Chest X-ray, PA view. Patient: 54 years old, sex M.
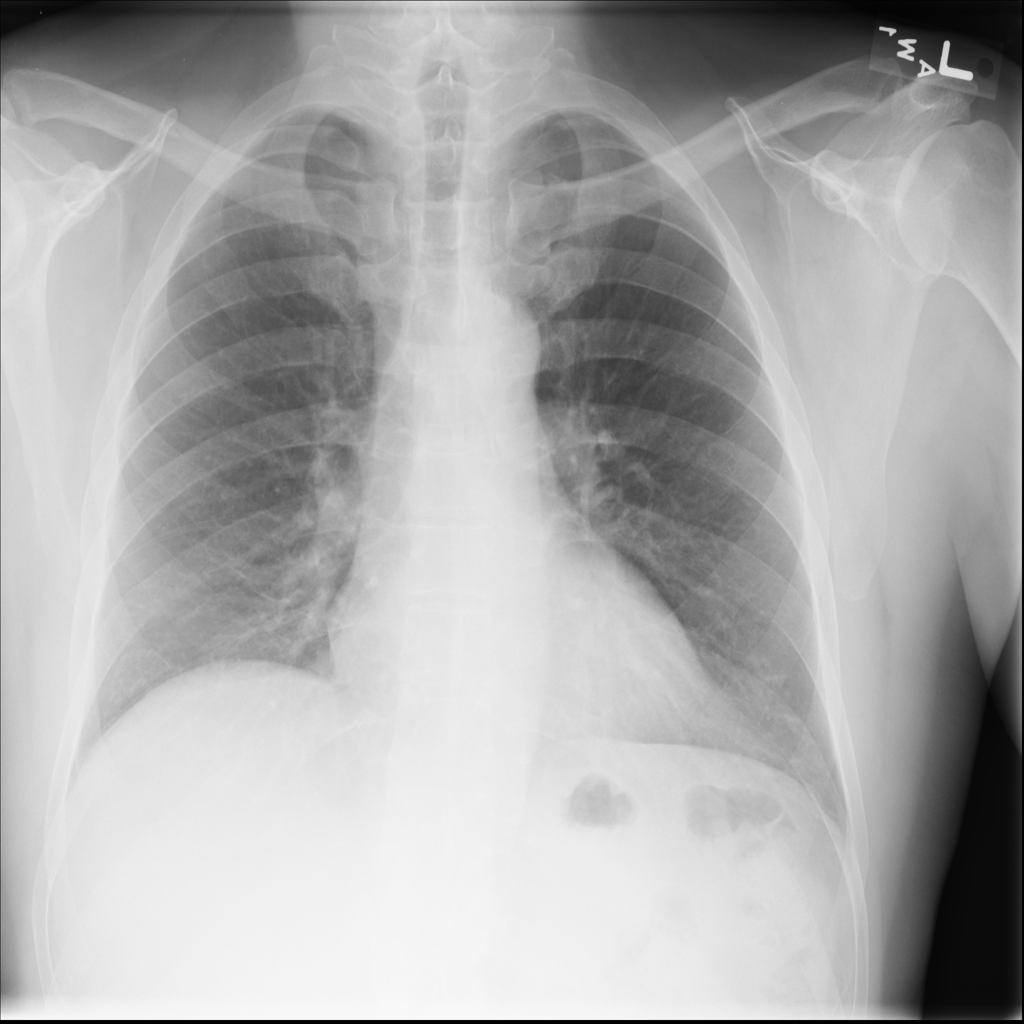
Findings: No Finding